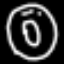
Label: donut